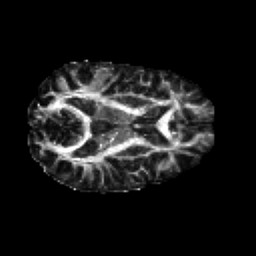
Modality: FA
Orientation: axial
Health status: healthy
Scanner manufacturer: philips
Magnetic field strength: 3 T
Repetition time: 9.75 s
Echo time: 0.092 s